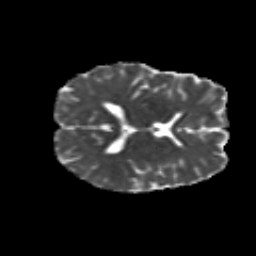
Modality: MD
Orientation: axial
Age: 28
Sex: female
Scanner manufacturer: siemens
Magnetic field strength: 3 T
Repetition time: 8.8 s
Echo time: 0.085 s